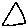
Label: triangle